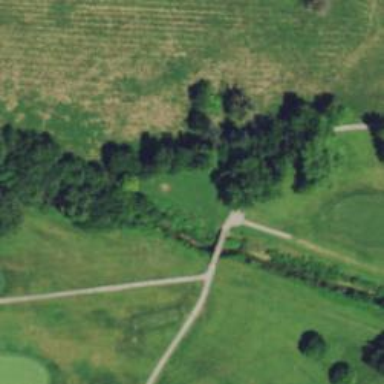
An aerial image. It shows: Path for both road and golf.